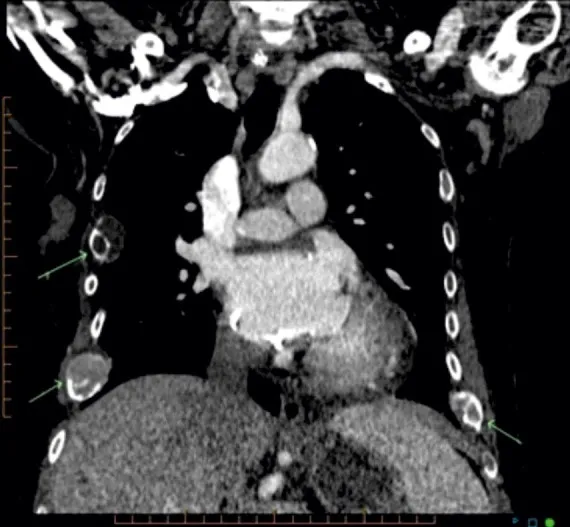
CT of the chest: Lytic bone lesions in ribs with soft tissue masses.
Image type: radiology (ct)